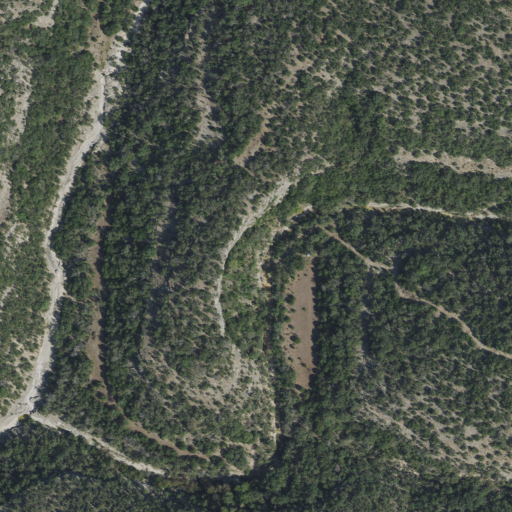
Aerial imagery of cliff(s) in Texas named Cow Cave Bluff containing evergreen forest, shrub, and deciduous forest